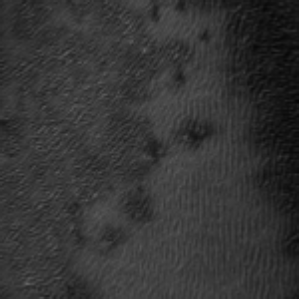
Label: frost